Brain MRI, t2w sequence, axial 2D slice.
Patient: age 39, sex F, weight 95 kg, height 1.95 m
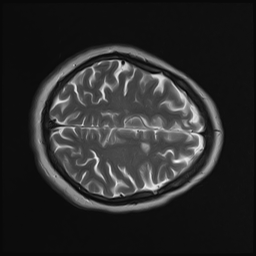